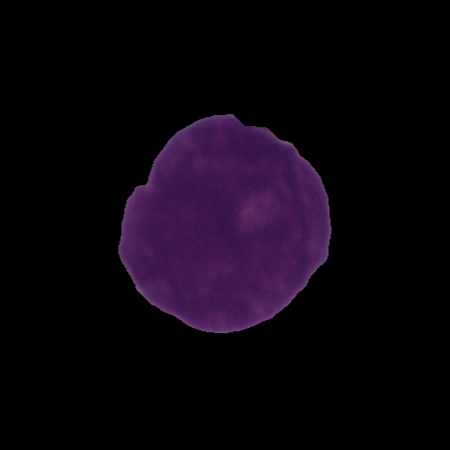
Label: cancer